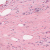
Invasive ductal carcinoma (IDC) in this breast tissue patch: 0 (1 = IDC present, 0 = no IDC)